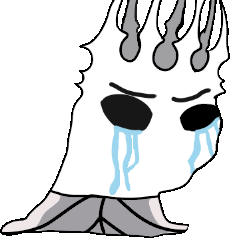
Label: 5_Zoomer